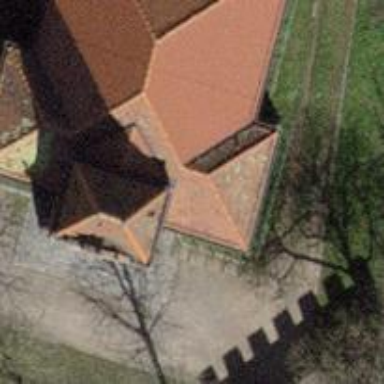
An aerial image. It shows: View of roof edge.